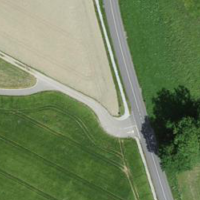
EUNIS habitat code: 52
Species observed at this site:
Pernis apivorus